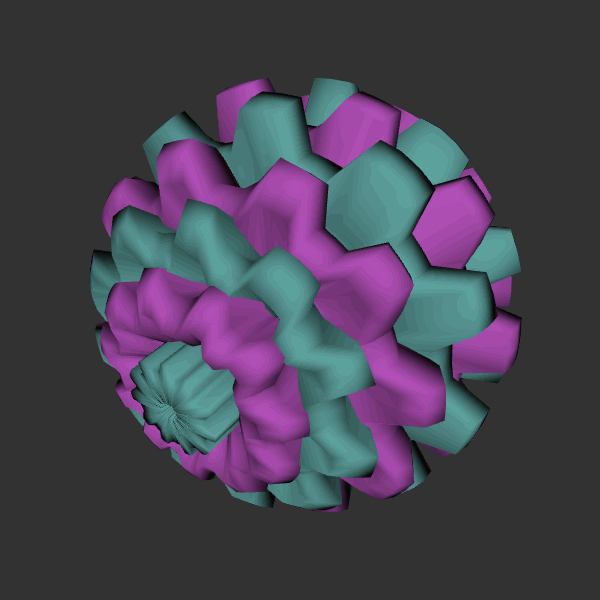
Background: dark